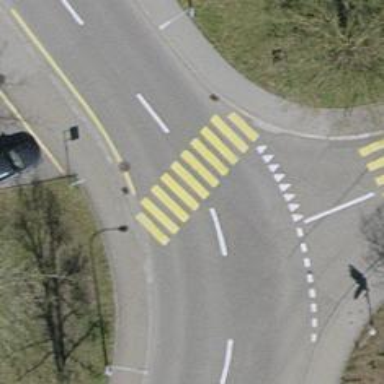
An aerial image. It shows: Uncontrolled zebra crossing on the road.